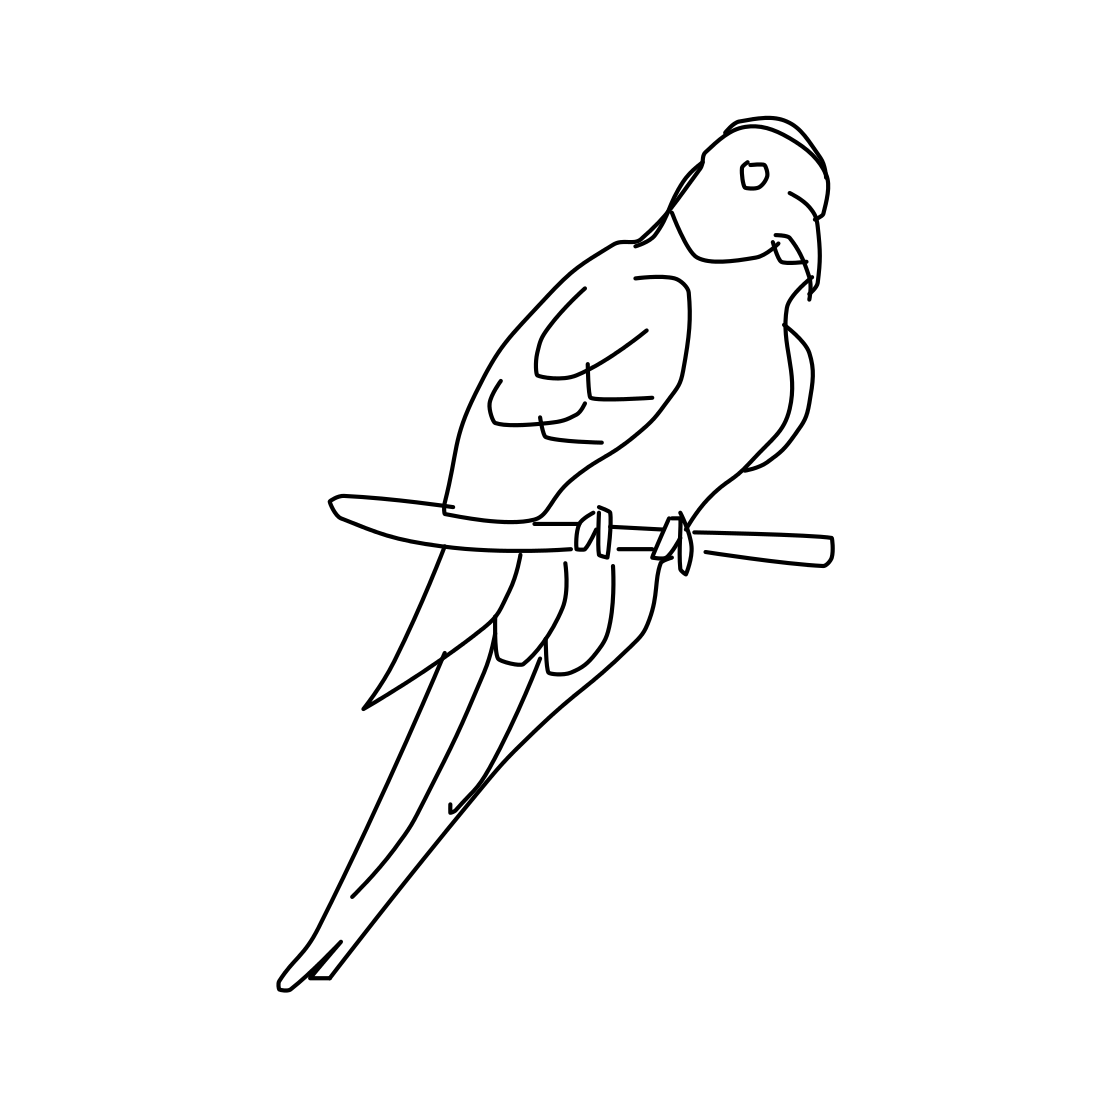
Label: parrot